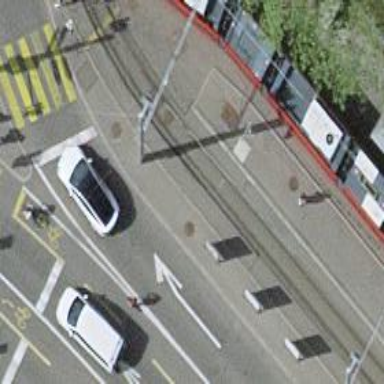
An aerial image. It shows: Tram stop with public transport stop position.